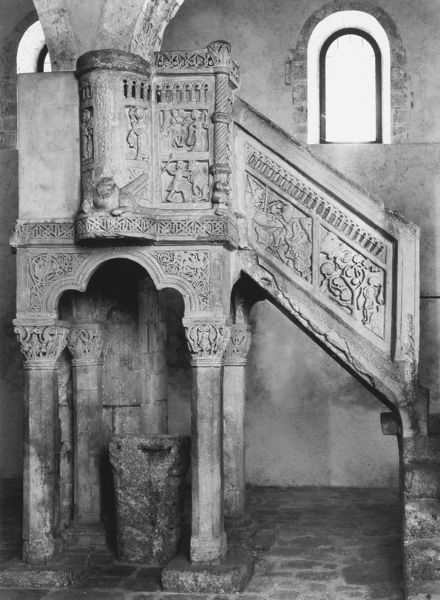
Titel: S. Maria in Valle Porclaneta, Kanzel
Standort: Rosciolo, S. Maria in Valle Porclaneta (EU - I - Abruzzen)
Schlagwörter: fenster, säule, säulen, stein, kalt, kirche, brunnen, figuren, treppe, ornamente, kanzel, fresko, verzierungen, taufbecken, gepflastert